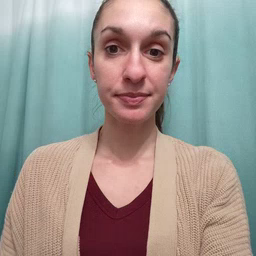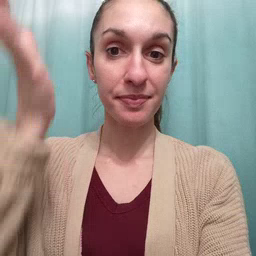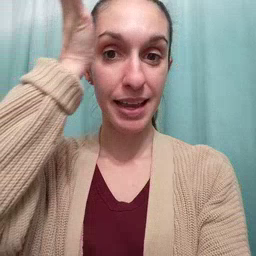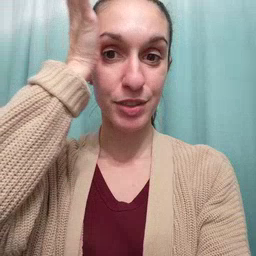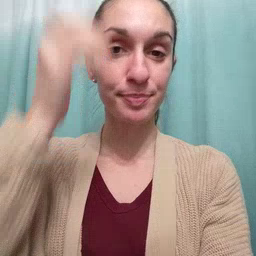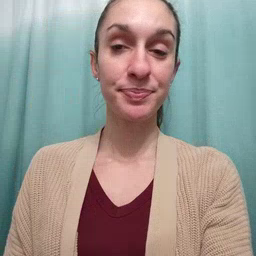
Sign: garbage